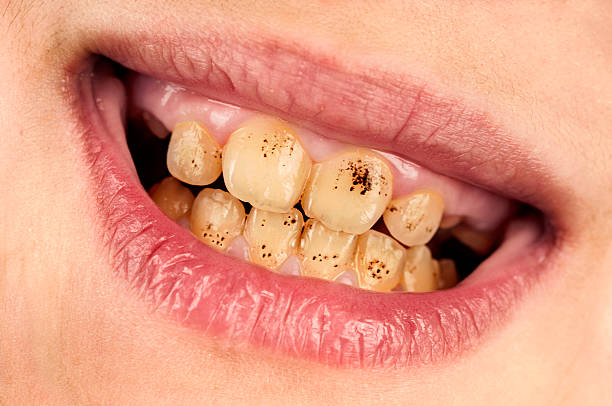
Condition: Tooth Discoloration